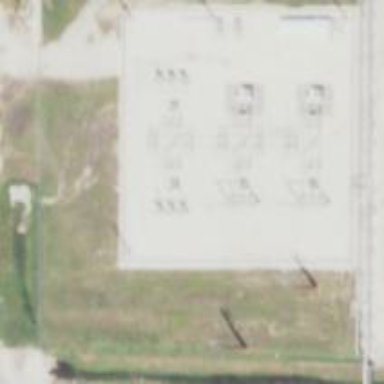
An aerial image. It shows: Switch for power supply.